Question: I am using 'MPMoviePlayerController' (for an iOS 4 app) in order to play some remote mp3 files. When I add the view like that:
'''
[moviePlayer.view setFrame:CGRectMake(10, 240, 300, 20)];
[self.view addSubview:moviePlayer.view];
'''
I get the following:

Is it possible to customize this view? I would like to tint the color, or even add custom controls, a different progress bar etc.
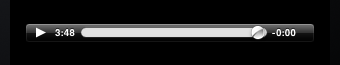
Answer: I don't think it is possible to customize the view, but whats possible for sure is that you can build your own class and use the properties, instance methods and notifications of the 'MPMoviePlayerController' to control it with your own created GUI.
Maybe the best idea is to extent the 'MPMoviePlayerController' class and override it's view property.